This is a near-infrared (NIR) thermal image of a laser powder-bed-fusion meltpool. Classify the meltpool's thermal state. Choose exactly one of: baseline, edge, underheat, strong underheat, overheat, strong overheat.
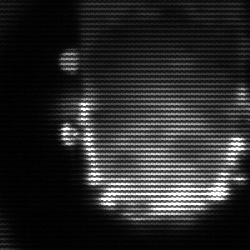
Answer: baseline